Interaction volume radius: 10 \u00c5
Interaction volume height: 25 \u00c5
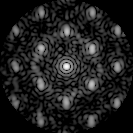
Disorder parameter: 0.3974